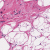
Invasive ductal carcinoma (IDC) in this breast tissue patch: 0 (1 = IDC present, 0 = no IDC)